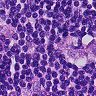
Metastatic tissue present: yes